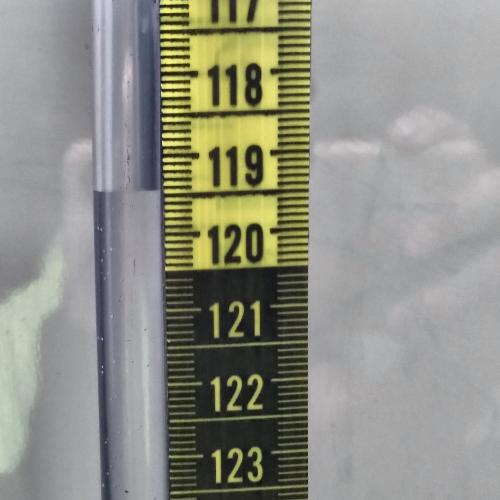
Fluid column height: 119.4 cm